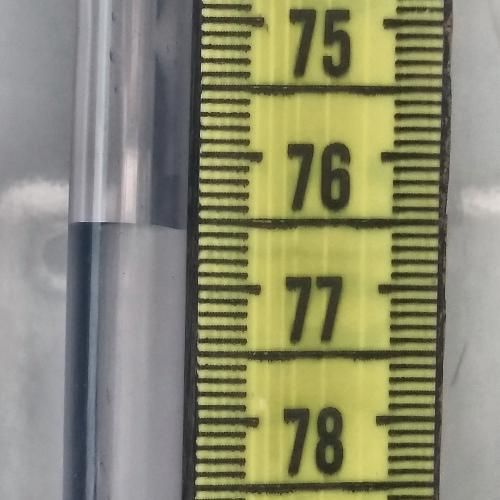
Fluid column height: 76.6 cm